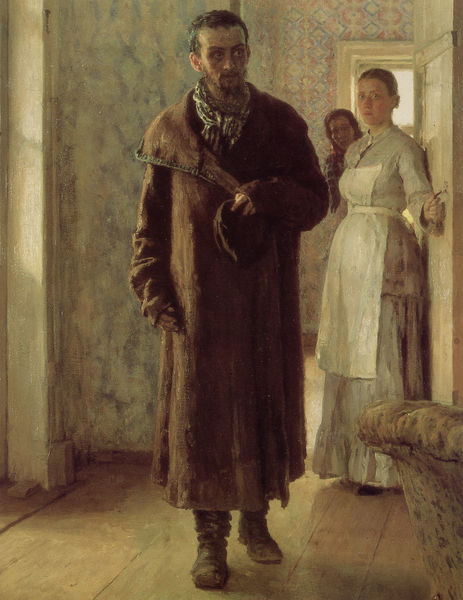
Titel: Unerwartet
Künstler: Ilja Repin
Institution: Moskau, Staatliche Tretjakow Galerie
Schlagwörter: blau, mann, schatten, frauen, braun, bunt, fenster, frau, holz, hut, kleid, licht, raum, szene, tür, weiss, zimmer, blick, haus, schal, bart, jacke, arme, öl, boden, interieur, mantel, sessel, familie, kopfbedeckung, schürze, sofa, schuhe, besucher, dielen, tapete, kopftuch, bedienstete, türrahmen, durchgang, gang, offen, erschrecken, stiefel, besuch, bettler, bodne, neugier, schreck, hausmädchen, armen, freau, heimkehrer, 1870, einganng